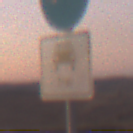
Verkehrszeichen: MehrfachbesetzePersonenkraftwagenFrei
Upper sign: Busssonderstreifen
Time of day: SunriseSunset
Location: Outdoor (Nature)
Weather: PartlyCloudy
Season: NotSpecified
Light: Natural